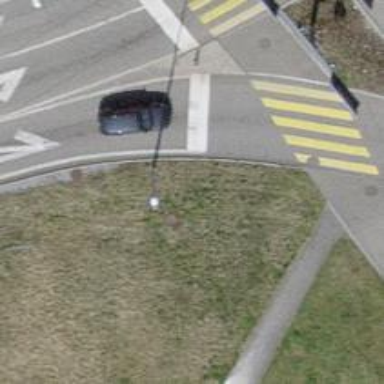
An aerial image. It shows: Road with traffic signals.